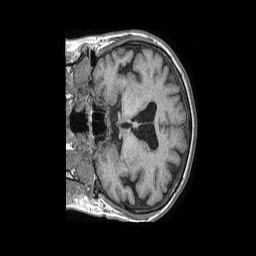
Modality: T1w
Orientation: coronal
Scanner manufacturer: philips
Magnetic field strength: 1.5 T
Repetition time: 0.007875 s
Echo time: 0.003675 s